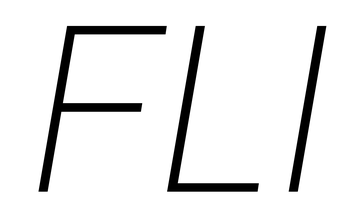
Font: Roboto-Italic_ExtraLight_Italic